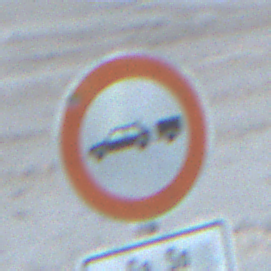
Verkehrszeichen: VerbotPersonenkraftwagenMitAnhaenger
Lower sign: ZeitangabenMitBeschraenkungAufWochentage9
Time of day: SunriseSunset
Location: Outdoor (Beach)
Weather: PartlyCloudy
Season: NotSpecified
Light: Natural